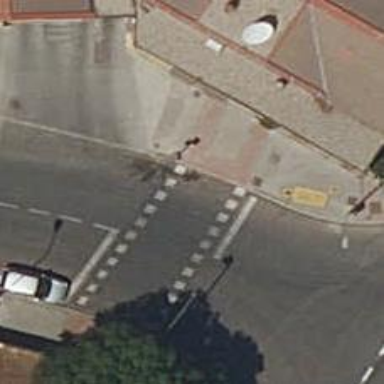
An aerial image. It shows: Zebra crossing on footway.